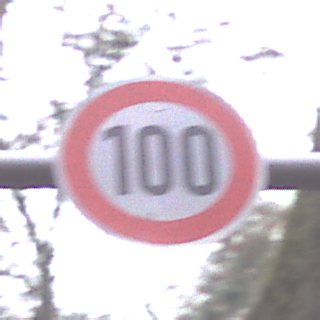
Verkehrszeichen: Geschwindigkeit100
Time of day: Midday
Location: Outdoor (Nature)
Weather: Overcast
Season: Autumn
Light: Natural